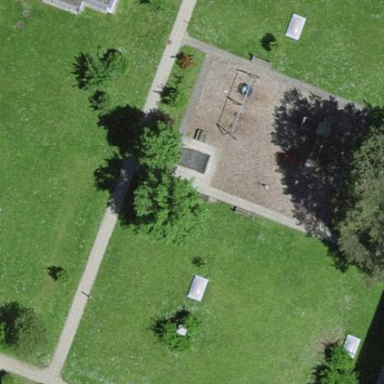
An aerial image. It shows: Playground area for leisure land.